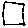
Label: square